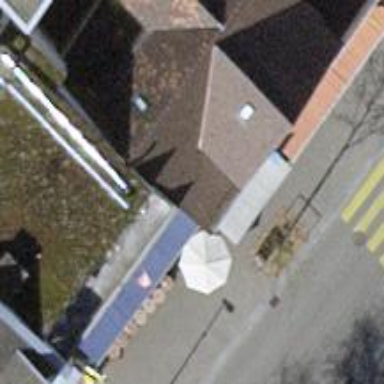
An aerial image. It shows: Building with surveillance zone.